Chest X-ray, PA view. Patient: 44 years old, sex M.
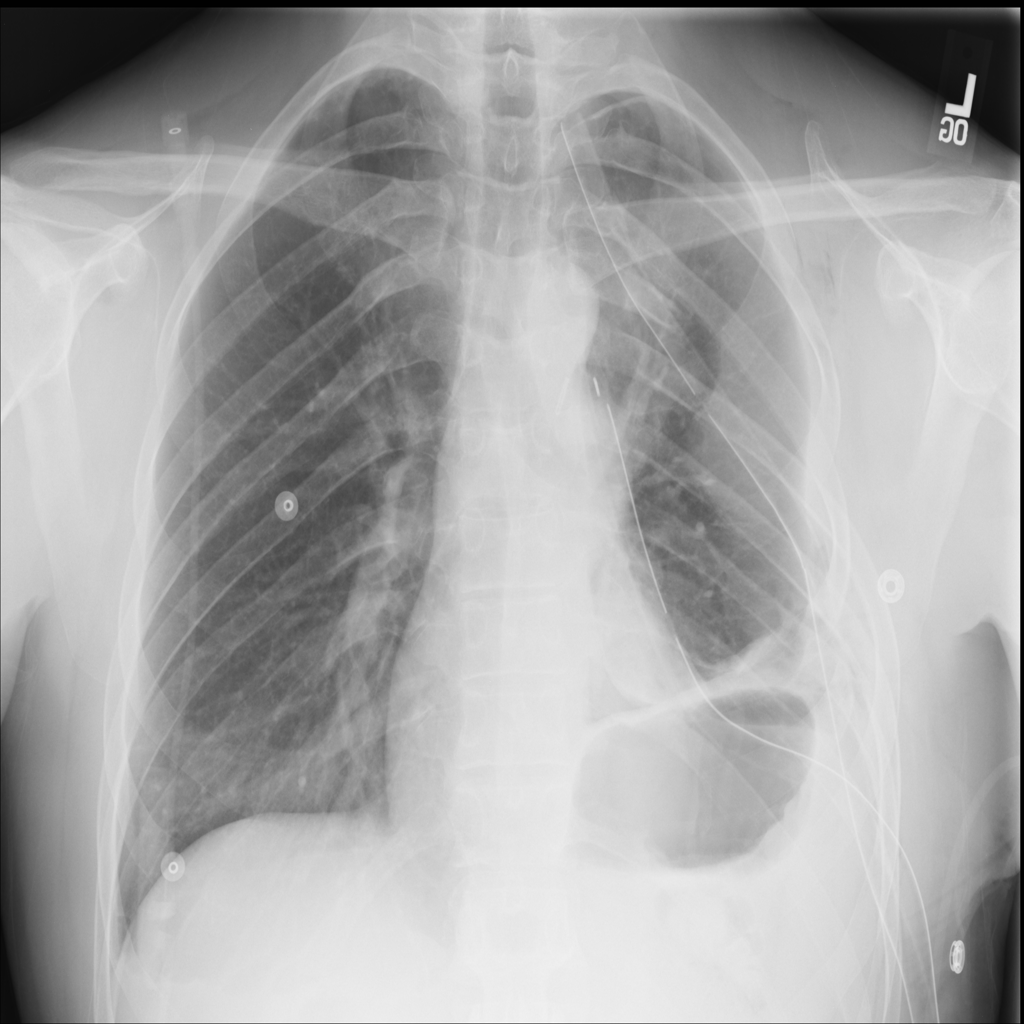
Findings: Effusion, Pneumothorax